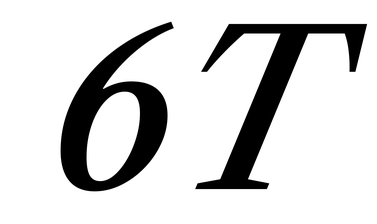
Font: LibreCaslonText-Italic_Medium_Italic